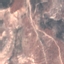
Land use / land cover class: HerbaceousVegetation